【题型】解答题　【知识点】解析几何　【难度】medium
若两个椭圆的离心率相等，则称它们为“相似椭圆”．如图，在直角坐标系 $xOy$ 中，已知椭圆 $C_1$：$\frac{x^2}{6} + \frac{y^2}{3} = 1$，$A_1$，$A_2$ 分别为椭圆 $C_1$ 的左、右顶点．椭圆 $C_2$ 以线段 $A_1A_2$ 为短轴且与椭圆 $C_1$ 为“相似椭圆”．

(1)求椭圆 $C_2$ 的方程；

(2)设椭圆 $C_2$ 的两个焦点 $F_3$，$F_4$，椭圆 $C_1$ 的焦点为 $F_1$、$F_2$，求四边形 $F_1F_2F_3F_4$ 的面积；

(3)设 $P$ 为椭圆 $C_2$ 上异于 $A_1$，$A_2$ 的任意一点，过 $P$ 作 $PQ \perp x$ 轴，垂足为 $Q$，线段 $PQ$ 交椭圆 $C_1$ 于点 $H$．求证：$H$ 为 $\triangle PA_1A_2$ 的垂心．
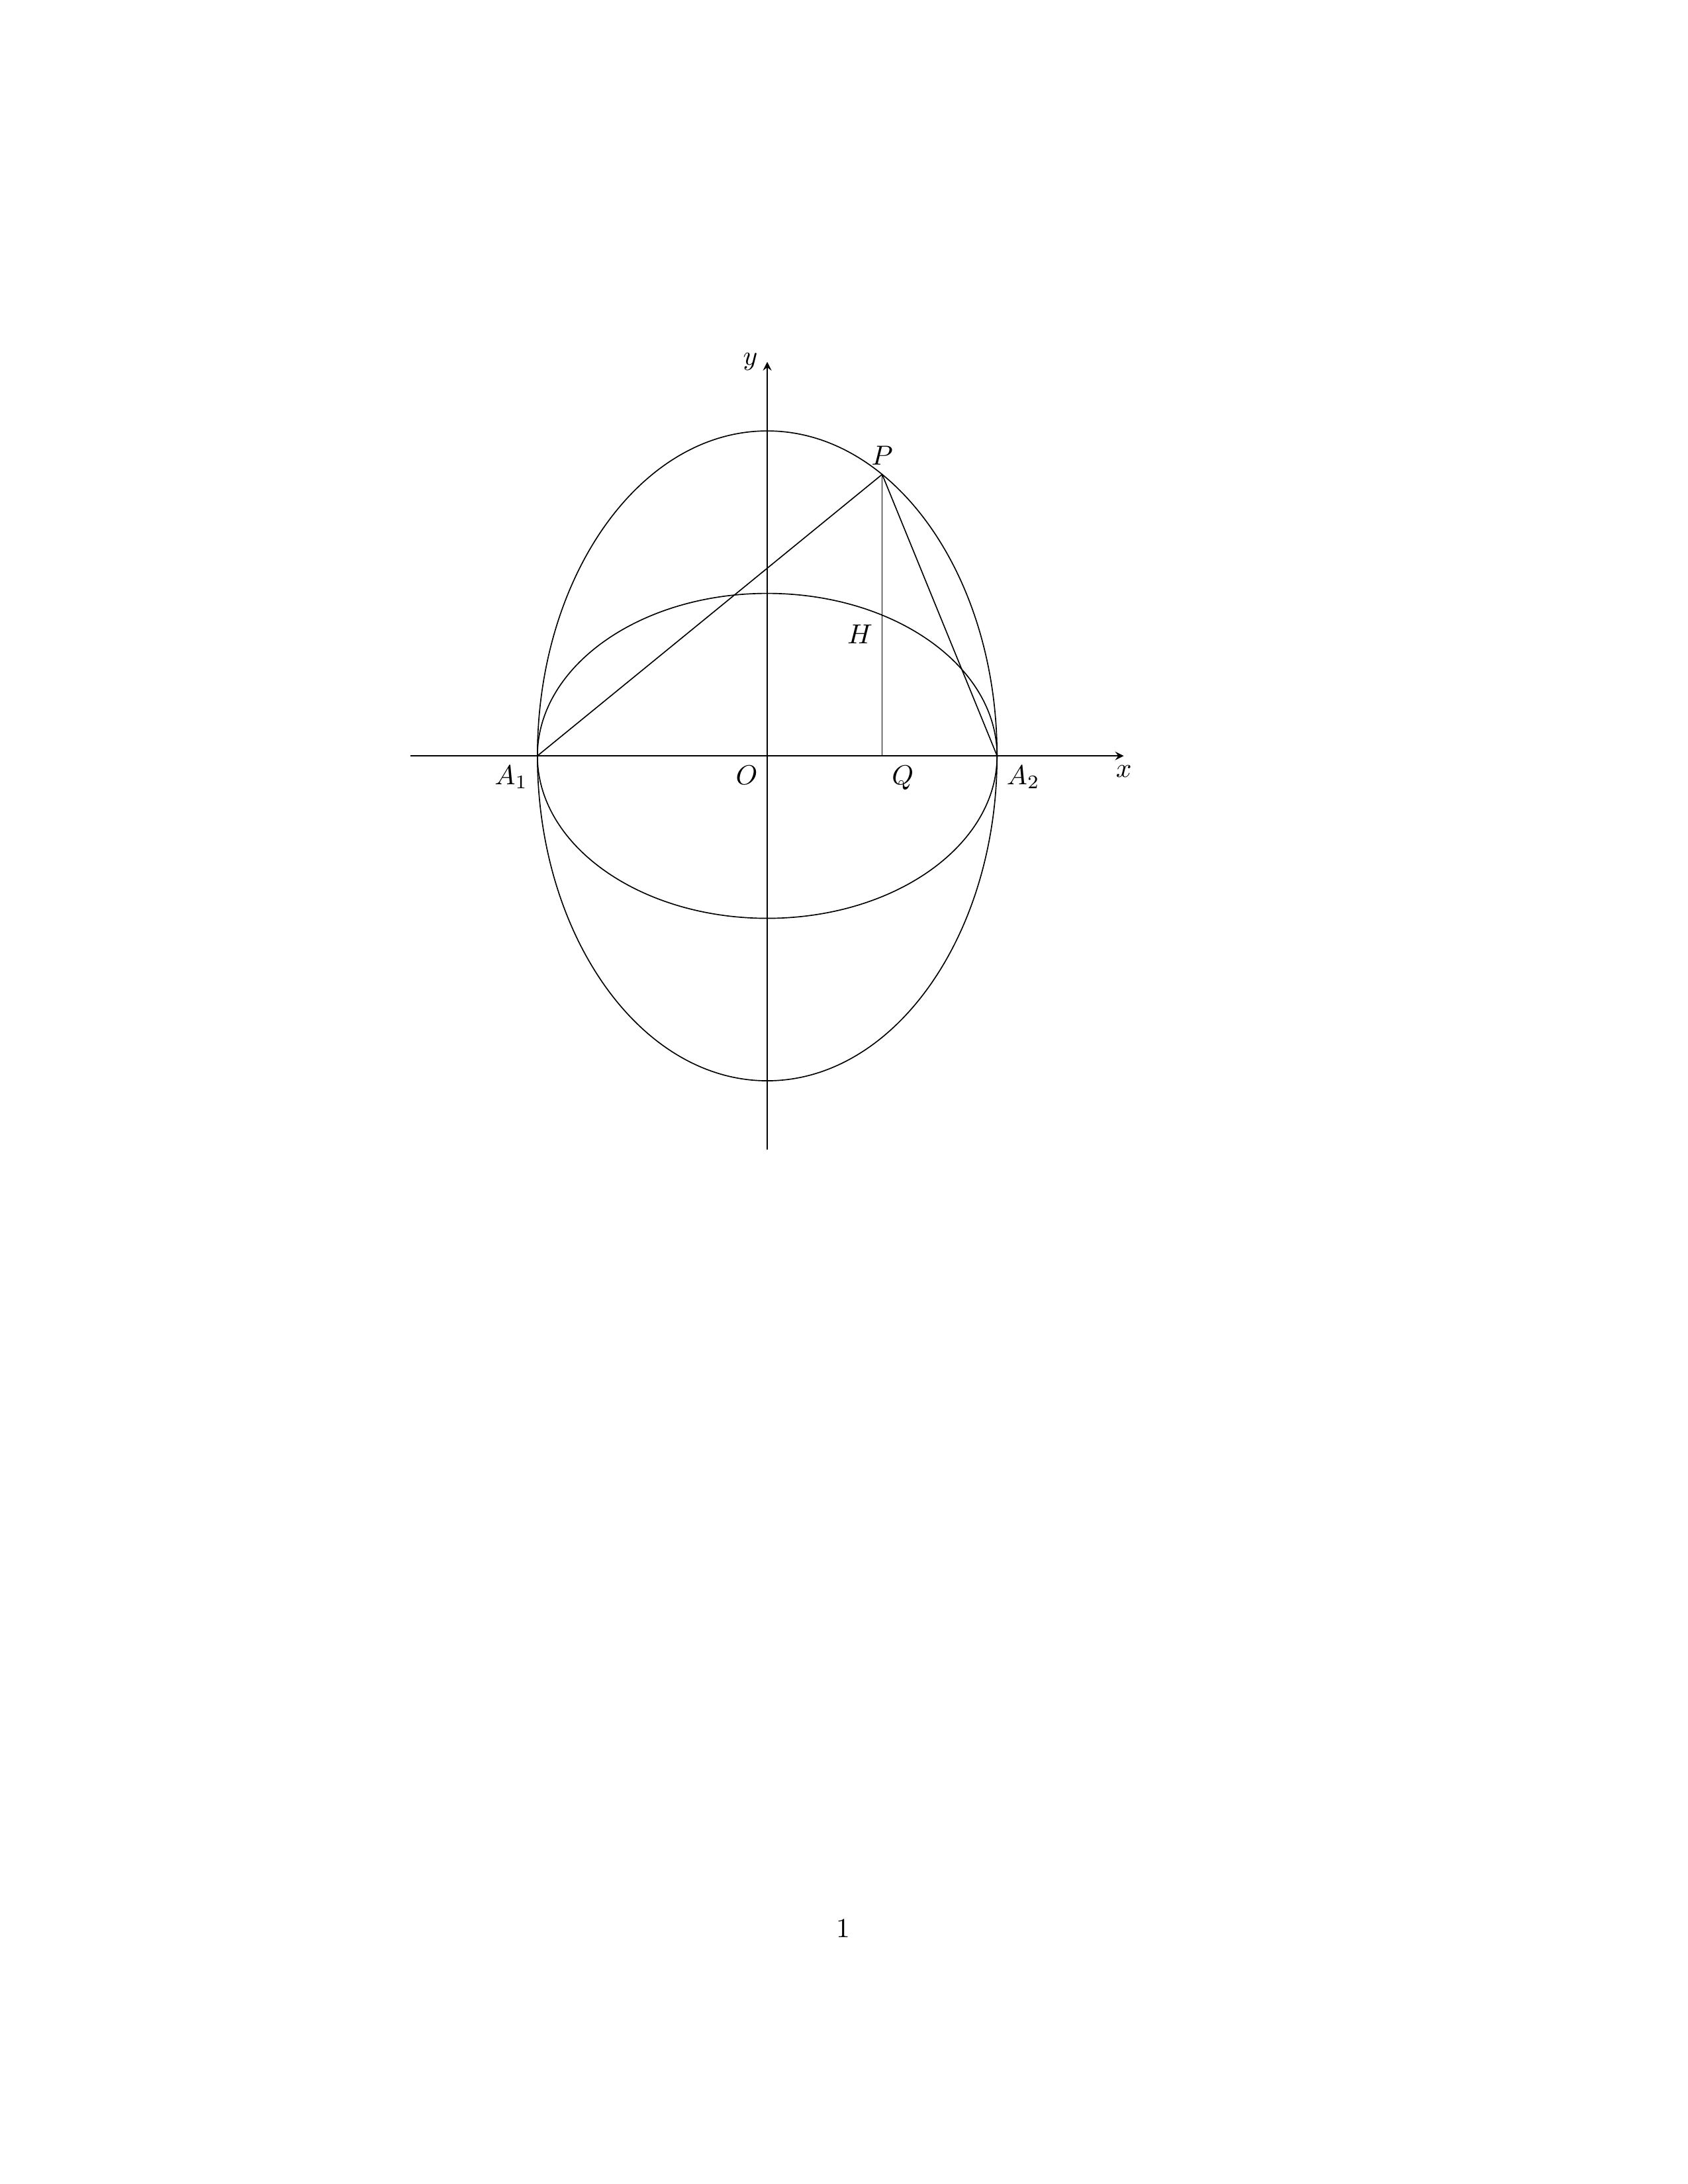
【解答】
【答案】(1) $\frac{y^2}{12} + \frac{x^2}{6} = 1$

(2) $6\sqrt{2}$；

(3)证明见解析

【分析】(1)设出椭圆 $C_2$ 方程为 $\frac{y^2}{a^2} + \frac{x^2}{b^2} = 1$，根据椭圆的离心率公式 $e = \frac{c}{a}$，以及 $c^2 = a^2 - b^2$ 可求 $a^2, b^2$，所以即可求得椭圆 $C_2$ 方程；

(2)根据方程求出 $C_1$，$C_2$ 的焦点，可知四边形 $F_1F_2F_3F_4$ 为正方形，$S_{F_1F_2F_3F_4} = \frac{1}{2} \times |F_1F_2| \times |F_3F_4|$ 故可求得；

(3)不妨设 $P(x_0, y_0)$，代入 $\frac{y_0^2}{12} + \frac{x_0^2}{6} = 1$，把 $x = x_0$ 代入椭圆 $C_1$，求得 $H$ 坐标，结合 $k_{A_2P} \cdot k_{A_1H} = -1$，即可求解．

【详解】(1) 椭圆 $C_1$：$\frac{x^2}{6} + \frac{y^2}{3} = 1$ 中 $A_1(-\sqrt{6}, 0)$，$A_2(\sqrt{6}, 0)$，离心率 $e = \frac{\sqrt{2}}{2}$，

设椭圆 $C_2$：$\frac{y^2}{a^2} + \frac{x^2}{b^2} = 1$，$(a > b > 0)$，则 $b = \sqrt{6}$，$c^2 = a^2 - b^2$，$e = \frac{c}{a} = \frac{\sqrt{2}}{2}$，

则 $a^2 = 12$，$b^2 = 6$，椭圆 $C_2$：$\frac{y^2}{12} + \frac{x^2}{6} = 1$；

(2) $F_1(-\sqrt{3}, 0)$，$F_2(\sqrt{3}, 0)$，$F_3(0, -\sqrt{6})$，$F_4(0, \sqrt{6})$

$\therefore S_{F_1F_2F_3F_4} = \frac{1}{2} \times 2\sqrt{3} \times 2\sqrt{6} = 6\sqrt{2}$；

(3) 设 $P(x_0, y_0)$，$y_0 \neq 0$，则 $\frac{y_0^2}{12} + \frac{x_0^2}{6} = 1$，

设 $H(x_0, y)$ 则 $\frac{x_0^2}{6} + \frac{y^2}{3} = 1$，$y^2 = 3 - \frac{x_0^2}{2} = 3 - 3 \left( 1 - \frac{y_0^2}{12} \right) = \frac{y_0^2}{4}$，

由点 $P$，$H$ 在 $x$ 轴同一侧可得 $y = \frac{y_0}{2}$ 即 $H \left( x_0, \frac{y_0}{2} \right)$，

$\because k_{A_2P} \cdot k_{A_1H} = \frac{y_0}{x_0 - \sqrt{6}} \cdot \frac{\frac{y_0}{2}}{x_0 + \sqrt{6}} = \frac{y_0^2}{2(x_0^2 - 6)} = \frac{12 - 2x_0^2}{2(x_0^2 - 6)} = -1$，

$\therefore A_2P \perp A_1H$，又 $\because PH \perp A_1A_2$，$\therefore H$ 为 $\triangle PA_1A_2$ 的垂心．